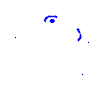
Particle: proton